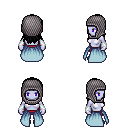
a pixel art fantasy rpg character, female body template, dark elf, purple skin, overskirt, red pants, black unkempt hairstyle, chain hood, white cloth bracers, brown shoes, four views (front, back, left, right), 2x2 character sprite sheet, small pixel art, hard edges, no anti-aliasing